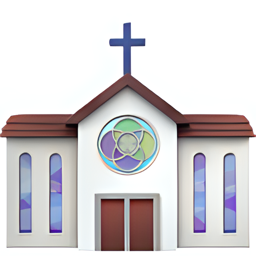
Name: church
Emoji: ⛪
Group: Travel & Places
Sub-group: place-religious